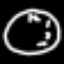
Label: clock